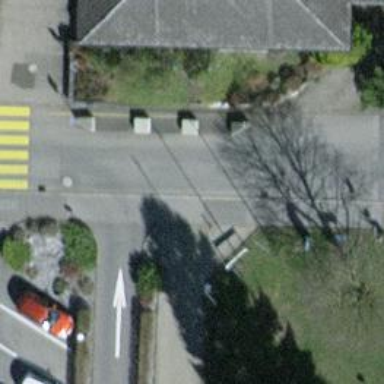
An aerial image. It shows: Footway surfaced with paving stones.